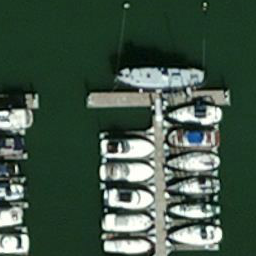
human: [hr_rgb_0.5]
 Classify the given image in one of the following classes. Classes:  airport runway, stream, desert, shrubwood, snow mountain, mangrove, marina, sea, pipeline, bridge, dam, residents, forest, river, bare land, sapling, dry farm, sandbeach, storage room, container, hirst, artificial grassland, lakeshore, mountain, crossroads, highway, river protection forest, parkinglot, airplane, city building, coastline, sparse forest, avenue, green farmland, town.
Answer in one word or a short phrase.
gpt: marina